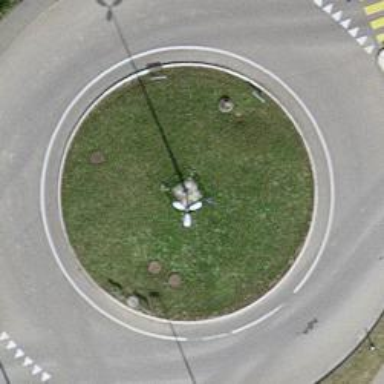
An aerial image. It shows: Tertiary road leading to roundabout junction.